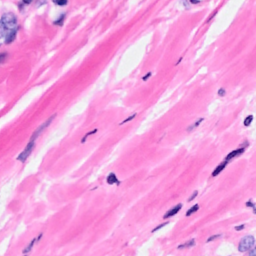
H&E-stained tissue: Breast